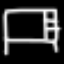
Label: bed